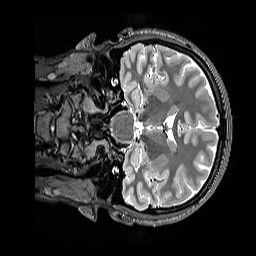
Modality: T2w
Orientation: coronal
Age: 24
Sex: female
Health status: healthy
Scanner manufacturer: siemens
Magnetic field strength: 3 T
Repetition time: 3.2 s
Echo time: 0.568 s